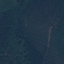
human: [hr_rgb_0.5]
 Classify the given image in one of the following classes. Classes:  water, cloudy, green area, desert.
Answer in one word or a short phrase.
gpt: green area